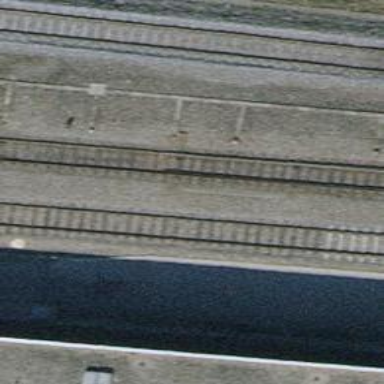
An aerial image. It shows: Railway switch.